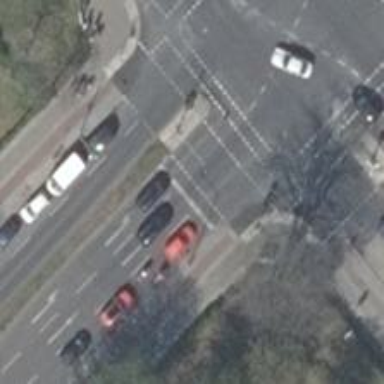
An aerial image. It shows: Footway that serves as traffic island.